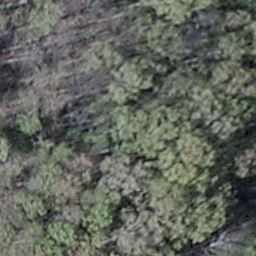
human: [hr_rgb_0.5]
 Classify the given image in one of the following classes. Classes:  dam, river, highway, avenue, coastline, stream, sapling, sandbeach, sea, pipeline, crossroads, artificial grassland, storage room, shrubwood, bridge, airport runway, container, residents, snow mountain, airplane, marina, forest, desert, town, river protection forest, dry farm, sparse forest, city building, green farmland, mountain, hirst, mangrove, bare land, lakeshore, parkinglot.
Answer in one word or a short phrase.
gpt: shrubwood